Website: macys
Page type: billing-address
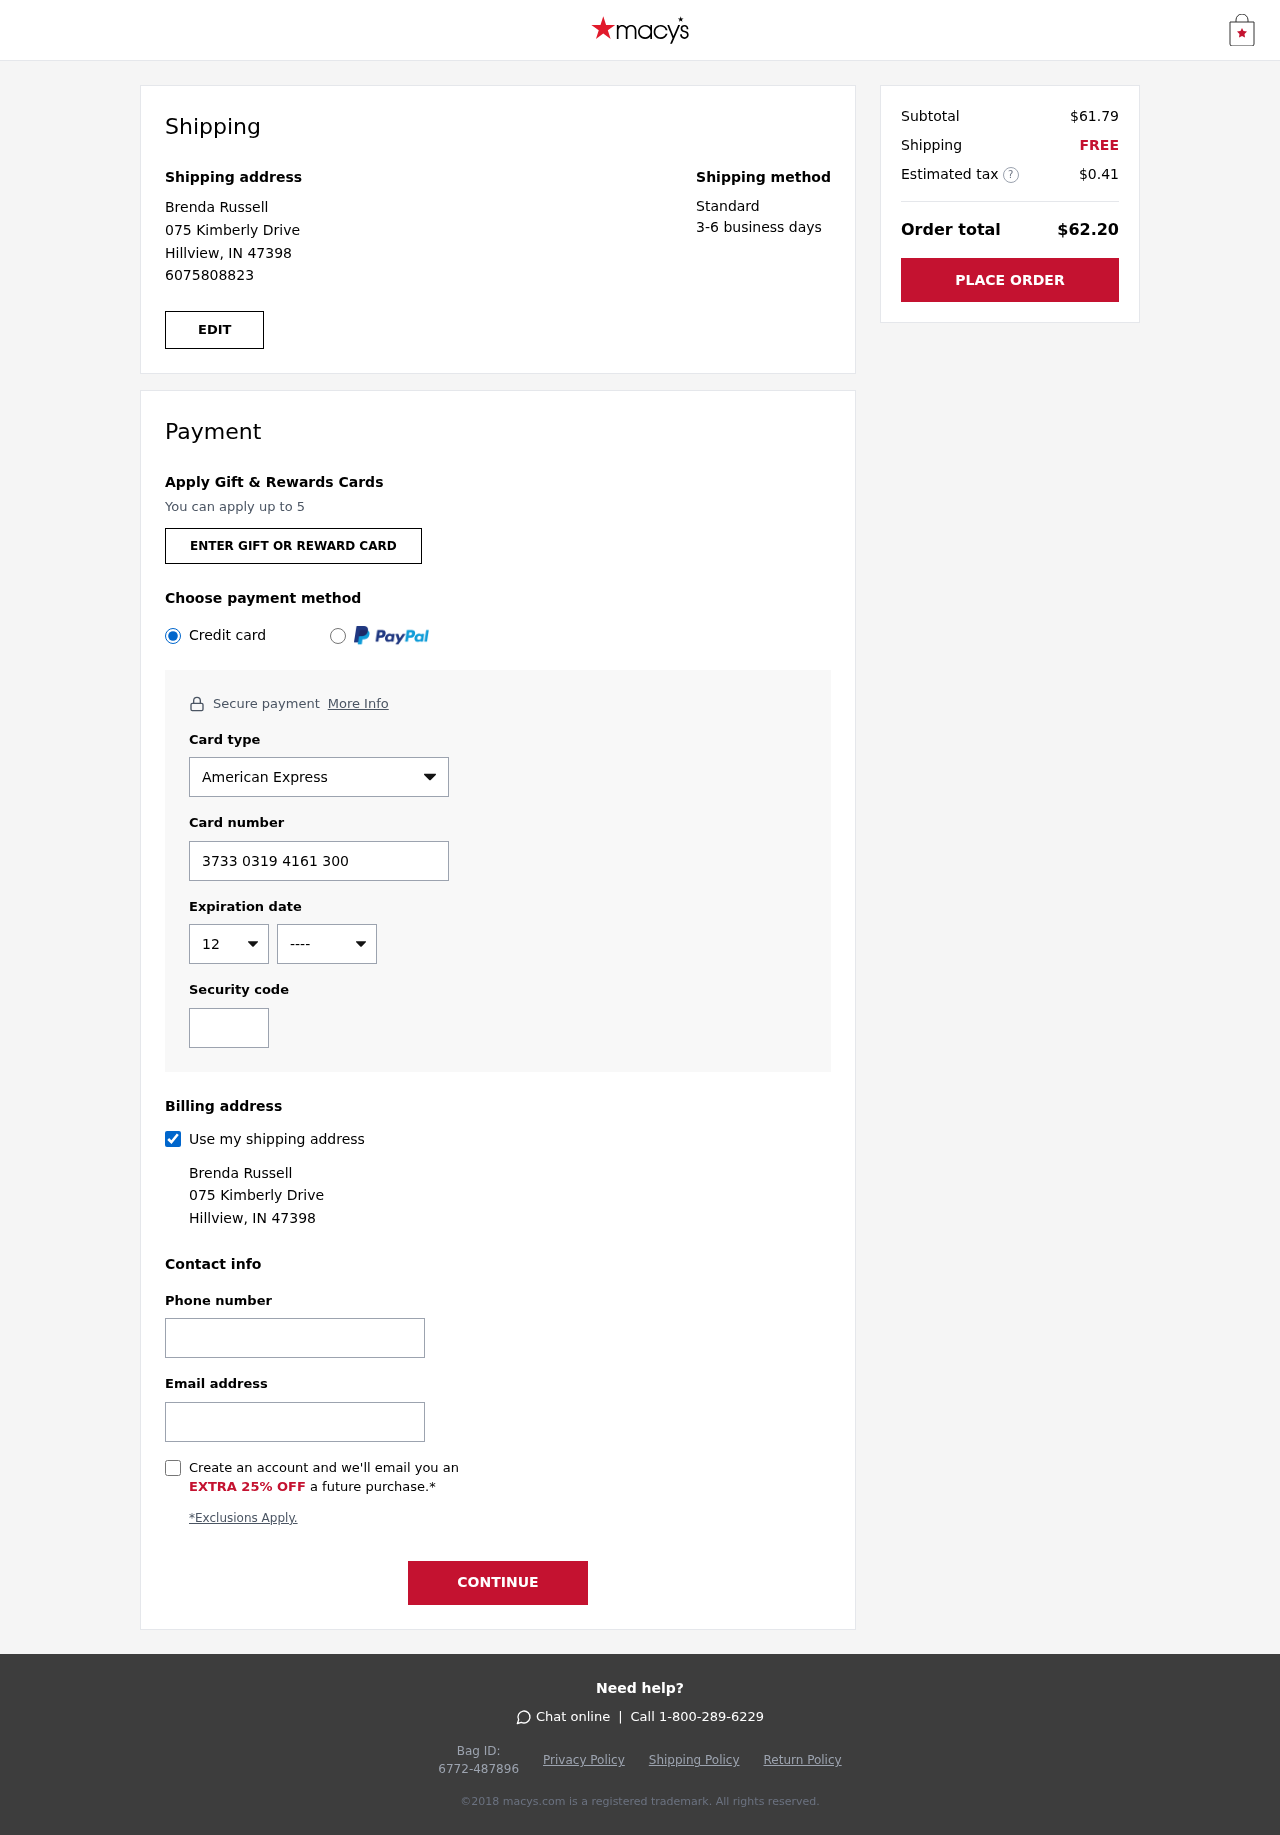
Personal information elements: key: PII_CARD_CVV
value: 0204
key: PII_CARD_EXPIRY_MONTH
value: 12
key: PII_CARD_EXPIRY_YEAR
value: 28
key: PII_CARD_NUMBER
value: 3733 0319 4161 300
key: PII_CARD_TYPE
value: American Express
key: PII_EMAIL
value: brenda.russell@hotmail.com
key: PII_FULLNAME
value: Brenda Russell
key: PII_PHONE
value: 6075808823
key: PII_STREET
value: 075 Kimberly Drive
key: PII_CITY_STATE_ZIP
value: Hillview, IN 47398
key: PII_FIRSTNAME
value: Brenda
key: PII_LASTNAME
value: Russell
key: PII_FULLNAME2
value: Brenda Russell
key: PII_FULLNAME3
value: Brenda Russell
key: PII_FIRSTNAME2
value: Brenda
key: PII_FIRSTNAME3
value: Brenda
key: PII_LASTNAME2
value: Russell
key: PII_LASTNAME3
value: Russell
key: PII_FIRSTNAME_DERIVED
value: Brenda
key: PII_LASTNAME_DERIVED
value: Russell
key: PII_FULLNAME_DERIVED
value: Brenda Russell
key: PII_NAME_FULL_DERIVED
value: Brenda Russell
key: PII_PHONE2
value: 6075808823
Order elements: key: ORDER_SUBTOTAL
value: $61.79
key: ORDER_SHIPPING_COST
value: FREE
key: ORDER_TAX
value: $0.41
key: ORDER_TOTAL
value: $62.20